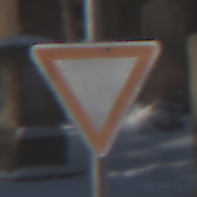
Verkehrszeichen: VorfahrtGewaehren
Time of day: MorningAfternoon
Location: Outdoor (Special)
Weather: Clear
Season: Winter
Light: Natural